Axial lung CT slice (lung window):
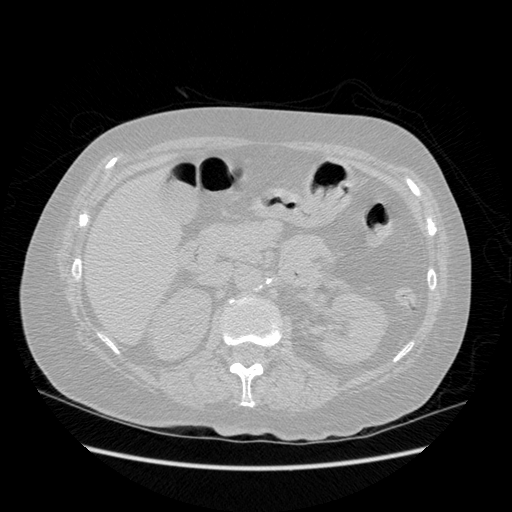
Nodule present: no